Aerial crown-view tile of a tropical tree (Barro Colorado Island, Panama), acquired 20240716:
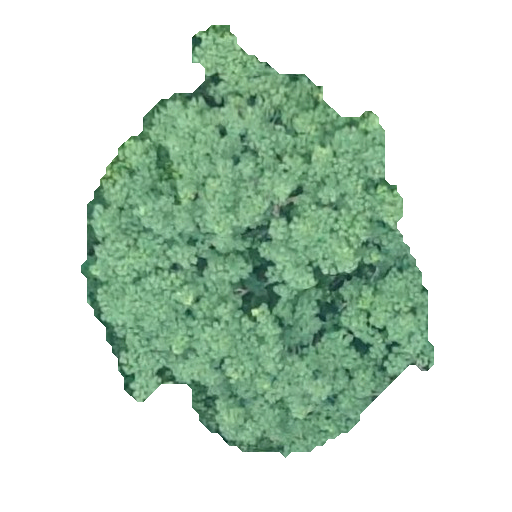
Species: Anacardium excelsum
GBIF accepted scientific name: Anacardium excelsum
Crown area: 155.5 m²